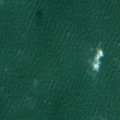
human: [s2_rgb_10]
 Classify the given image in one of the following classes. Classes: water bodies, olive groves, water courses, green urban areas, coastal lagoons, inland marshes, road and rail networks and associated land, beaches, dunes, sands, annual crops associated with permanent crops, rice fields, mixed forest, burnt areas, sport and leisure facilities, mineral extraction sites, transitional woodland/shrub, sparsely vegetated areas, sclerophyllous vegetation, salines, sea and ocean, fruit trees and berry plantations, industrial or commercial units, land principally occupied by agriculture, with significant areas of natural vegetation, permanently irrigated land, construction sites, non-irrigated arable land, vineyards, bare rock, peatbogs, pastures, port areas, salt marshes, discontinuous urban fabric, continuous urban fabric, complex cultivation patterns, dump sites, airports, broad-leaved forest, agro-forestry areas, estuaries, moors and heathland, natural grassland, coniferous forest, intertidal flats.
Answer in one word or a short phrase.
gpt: sea and ocean